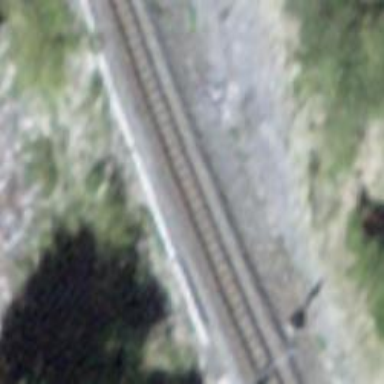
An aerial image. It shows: Narrow-gauge railway track with electrified contact line. The railway has one track.